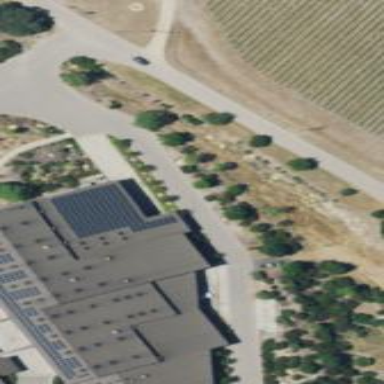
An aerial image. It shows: Commercial building that houses winery shop.